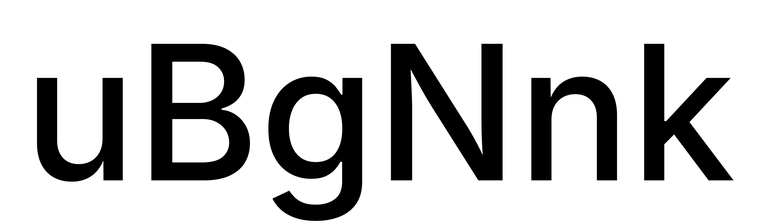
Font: Inter_Medium